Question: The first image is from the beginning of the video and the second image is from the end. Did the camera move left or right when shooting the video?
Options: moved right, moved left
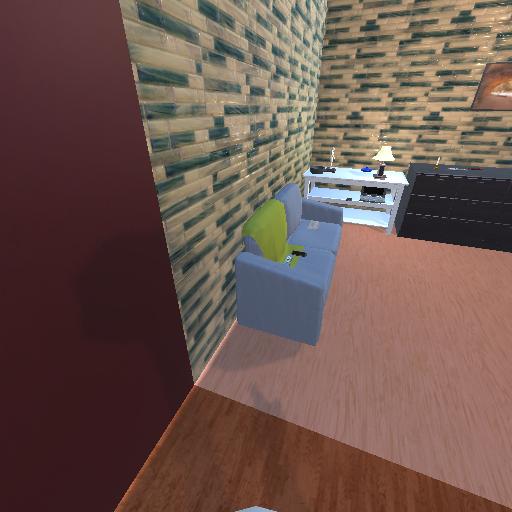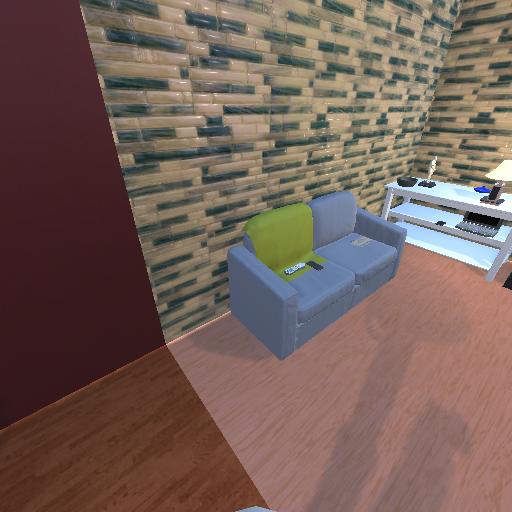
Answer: moved right